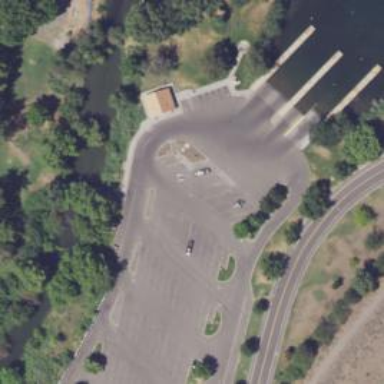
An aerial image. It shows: Parking space.